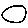
Label: circle